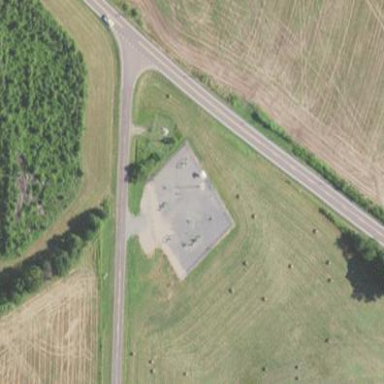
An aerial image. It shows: Valve group substation.